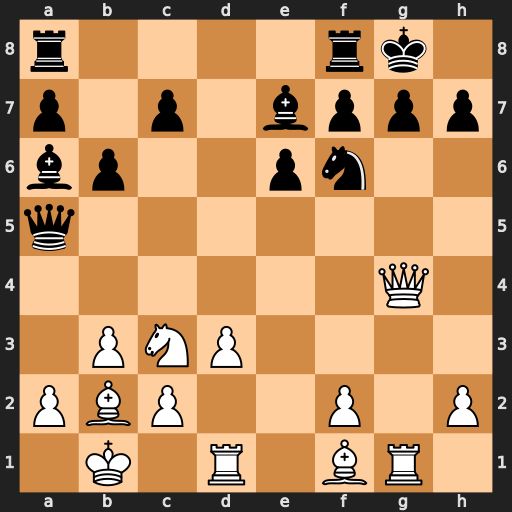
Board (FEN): r4rk1/p1p1bppp/bp2pn2/q7/6Q1/1PNP4/PBP2P1P/1K1R1BR1
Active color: w
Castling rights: -
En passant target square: -
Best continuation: Qxg7#